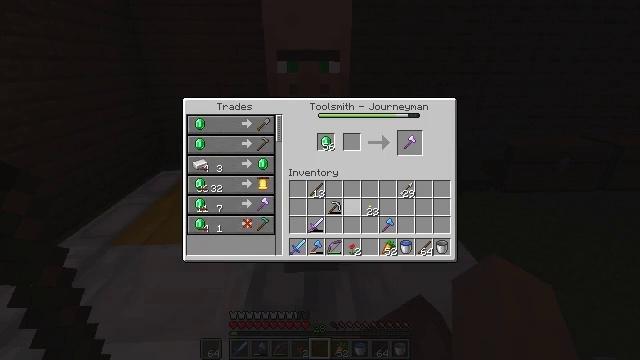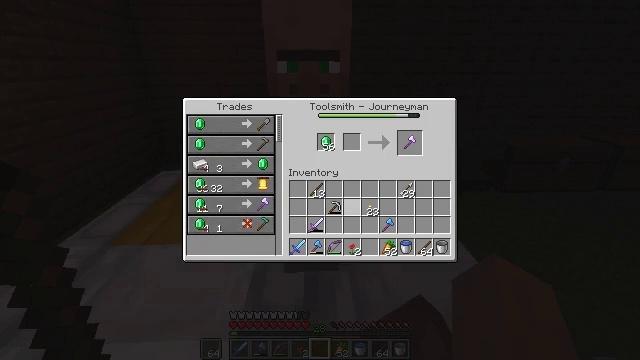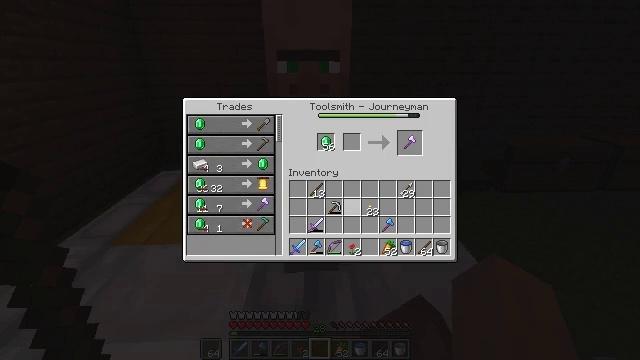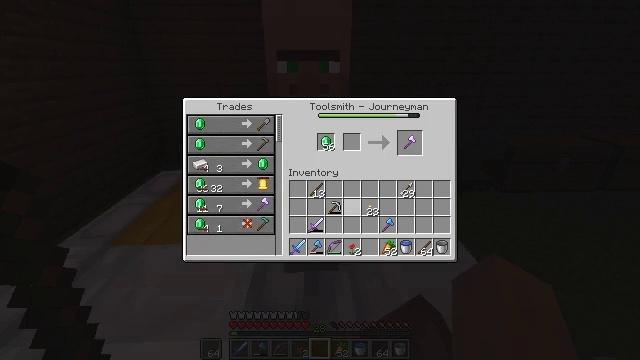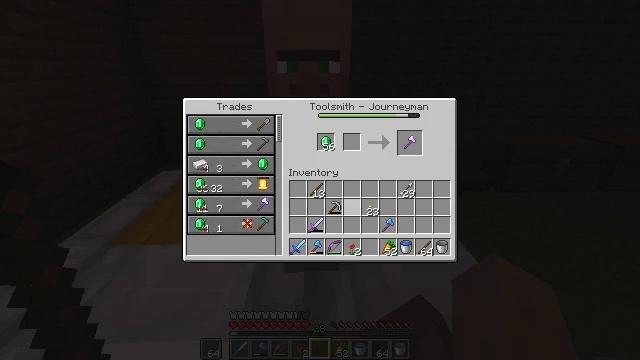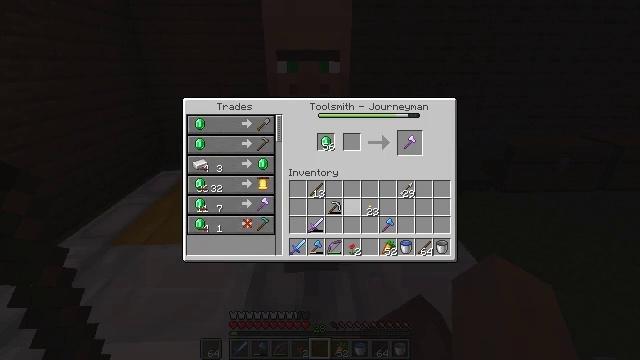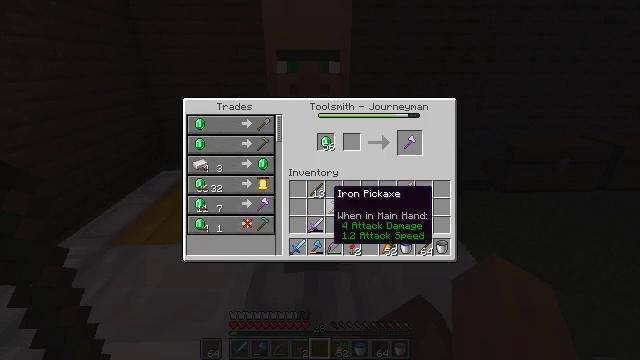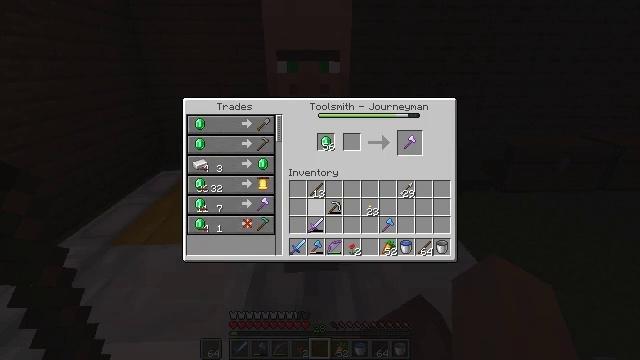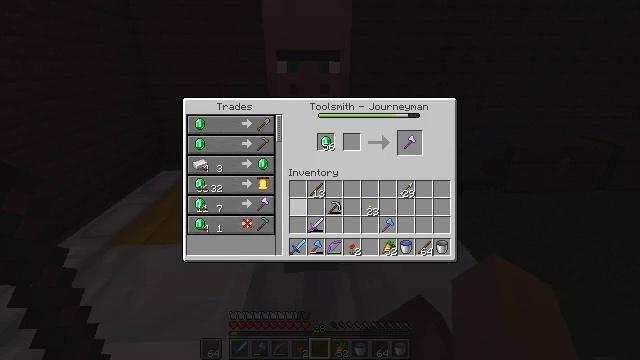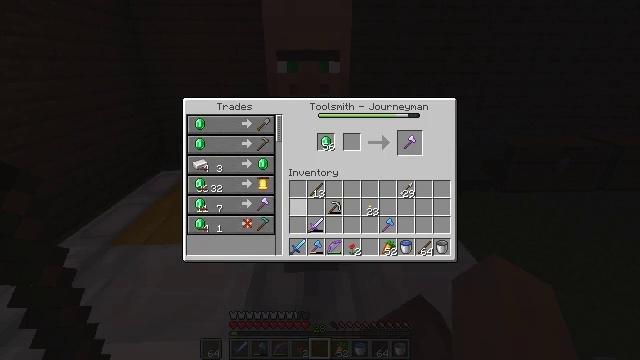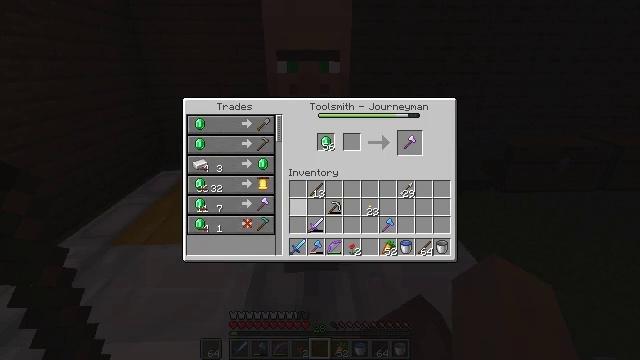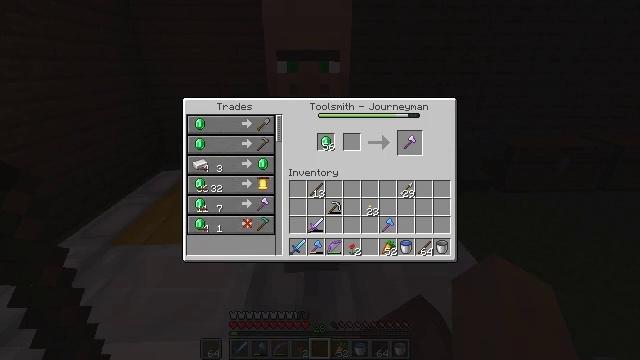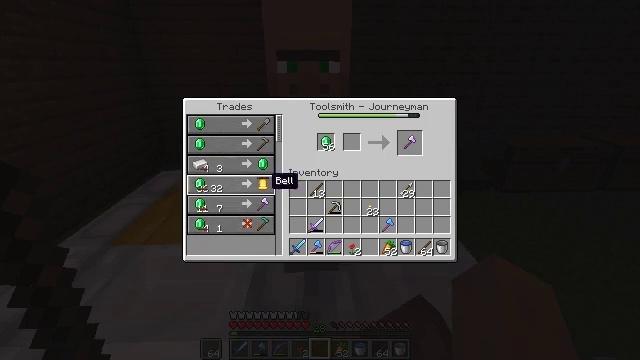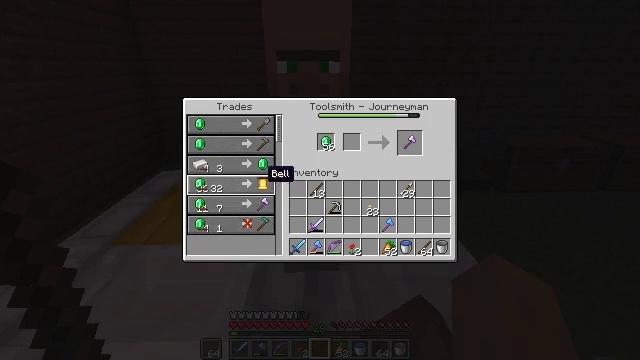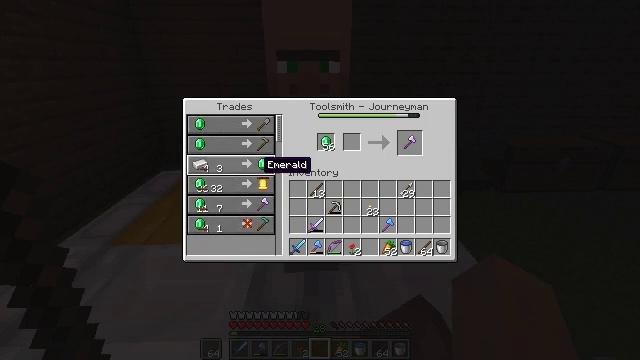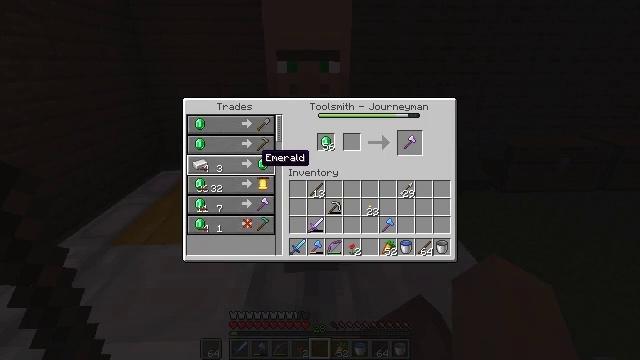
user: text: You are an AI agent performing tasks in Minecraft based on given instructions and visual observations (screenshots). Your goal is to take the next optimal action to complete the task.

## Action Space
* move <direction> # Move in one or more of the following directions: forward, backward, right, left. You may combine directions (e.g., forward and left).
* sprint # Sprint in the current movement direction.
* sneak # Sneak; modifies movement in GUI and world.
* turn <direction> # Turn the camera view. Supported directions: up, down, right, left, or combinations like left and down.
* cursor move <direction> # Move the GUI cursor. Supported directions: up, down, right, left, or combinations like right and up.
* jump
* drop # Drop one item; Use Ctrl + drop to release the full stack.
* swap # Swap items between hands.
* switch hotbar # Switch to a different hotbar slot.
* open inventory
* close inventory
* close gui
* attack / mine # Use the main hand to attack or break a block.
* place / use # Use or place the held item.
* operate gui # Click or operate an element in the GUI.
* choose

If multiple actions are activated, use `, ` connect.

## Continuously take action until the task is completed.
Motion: motion action
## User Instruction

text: Make a diamond chestplate in the crafting table.
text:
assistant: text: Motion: no_op
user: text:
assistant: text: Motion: no_op
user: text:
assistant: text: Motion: no_op
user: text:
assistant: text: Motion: no_op
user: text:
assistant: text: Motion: no_op
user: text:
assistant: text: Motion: cursor move left
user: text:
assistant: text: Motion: cursor move left
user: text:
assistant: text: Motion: cursor move left
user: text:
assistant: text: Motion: cursor move left
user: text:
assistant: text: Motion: no_op
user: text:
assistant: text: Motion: cursor move left
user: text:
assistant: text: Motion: cursor move left and up
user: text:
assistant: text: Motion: cursor move up
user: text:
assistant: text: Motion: cursor move up
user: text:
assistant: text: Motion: cursor move up
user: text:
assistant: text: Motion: no_op
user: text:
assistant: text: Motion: no_op
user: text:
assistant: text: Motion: no_op
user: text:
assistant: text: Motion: no_op
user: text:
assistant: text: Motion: operate gui
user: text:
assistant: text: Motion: operate gui
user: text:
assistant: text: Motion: operate gui
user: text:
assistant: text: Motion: no_op
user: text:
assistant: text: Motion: no_op
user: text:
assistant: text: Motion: no_op
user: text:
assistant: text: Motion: no_op
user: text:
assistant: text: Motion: no_op
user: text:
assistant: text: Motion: no_op
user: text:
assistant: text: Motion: no_op
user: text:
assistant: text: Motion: no_op